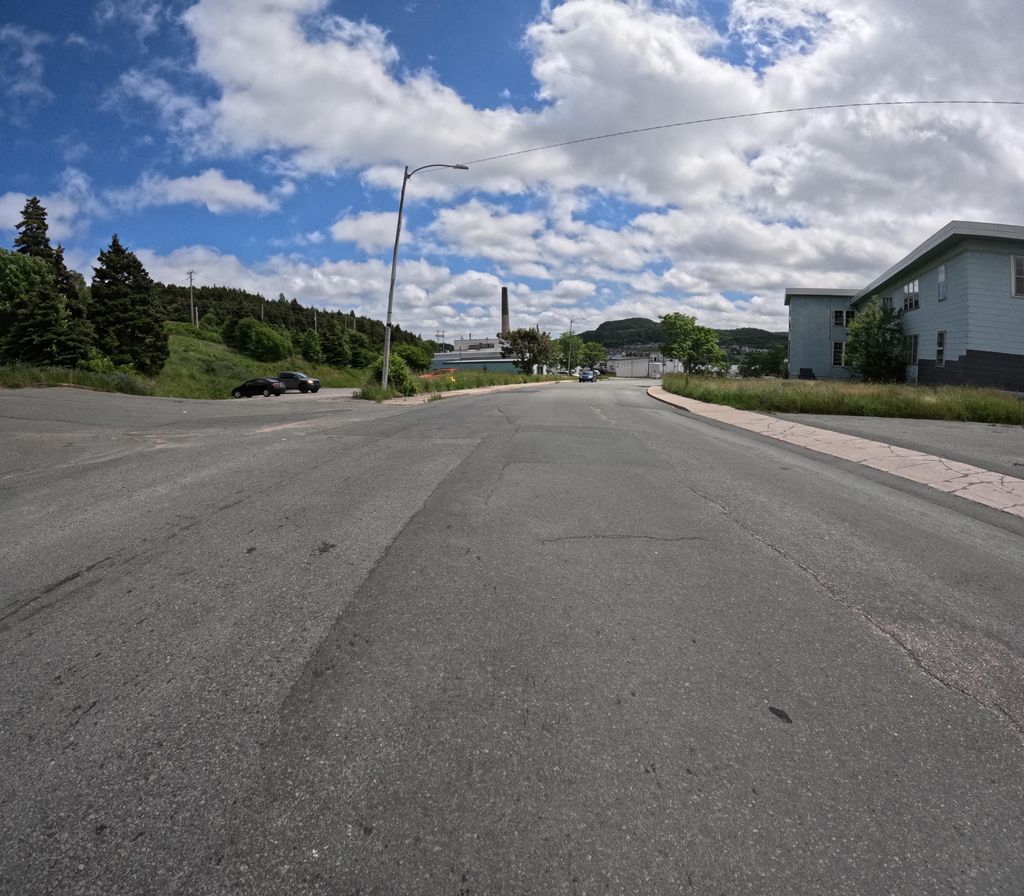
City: st_johns